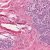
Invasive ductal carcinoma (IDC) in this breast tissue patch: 0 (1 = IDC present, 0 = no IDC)